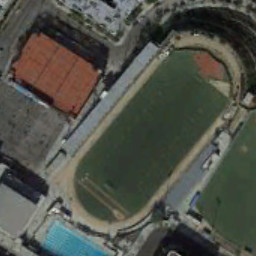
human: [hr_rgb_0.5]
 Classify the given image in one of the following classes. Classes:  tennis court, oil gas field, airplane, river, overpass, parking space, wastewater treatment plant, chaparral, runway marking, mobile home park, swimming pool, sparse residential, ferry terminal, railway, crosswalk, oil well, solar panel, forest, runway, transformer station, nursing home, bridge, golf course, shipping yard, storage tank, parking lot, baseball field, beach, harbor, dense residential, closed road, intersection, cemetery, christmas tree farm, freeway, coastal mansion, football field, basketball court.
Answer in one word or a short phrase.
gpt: football field